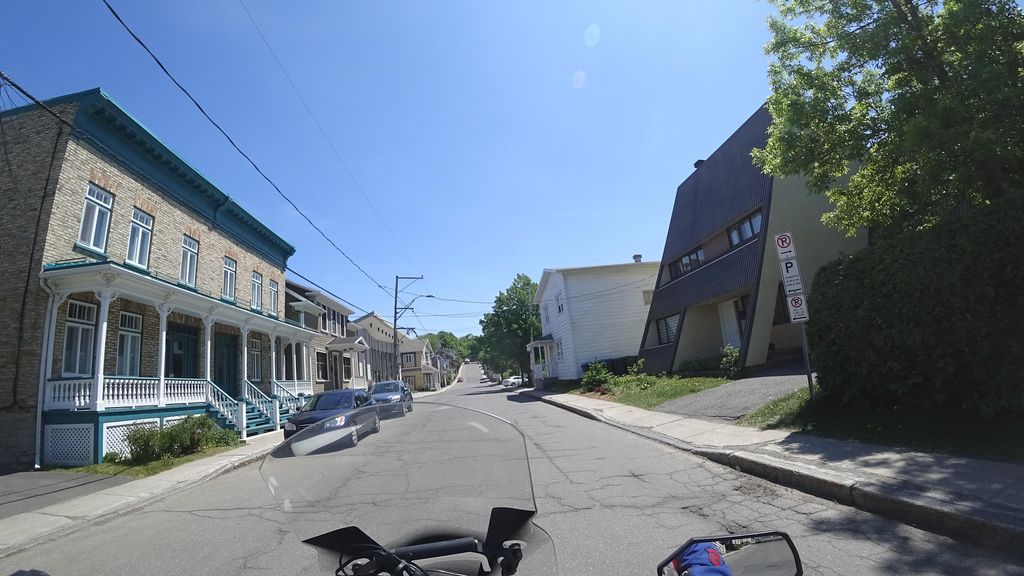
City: quebec_city